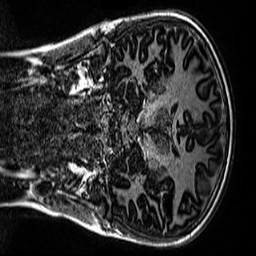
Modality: MP2RAGE
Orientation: coronal
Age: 13
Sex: female
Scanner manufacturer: siemens
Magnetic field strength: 3 T
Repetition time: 4 s
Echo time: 0.00299 s